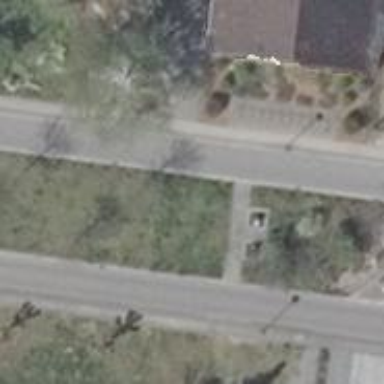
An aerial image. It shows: Residential road with asphalt surface.